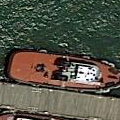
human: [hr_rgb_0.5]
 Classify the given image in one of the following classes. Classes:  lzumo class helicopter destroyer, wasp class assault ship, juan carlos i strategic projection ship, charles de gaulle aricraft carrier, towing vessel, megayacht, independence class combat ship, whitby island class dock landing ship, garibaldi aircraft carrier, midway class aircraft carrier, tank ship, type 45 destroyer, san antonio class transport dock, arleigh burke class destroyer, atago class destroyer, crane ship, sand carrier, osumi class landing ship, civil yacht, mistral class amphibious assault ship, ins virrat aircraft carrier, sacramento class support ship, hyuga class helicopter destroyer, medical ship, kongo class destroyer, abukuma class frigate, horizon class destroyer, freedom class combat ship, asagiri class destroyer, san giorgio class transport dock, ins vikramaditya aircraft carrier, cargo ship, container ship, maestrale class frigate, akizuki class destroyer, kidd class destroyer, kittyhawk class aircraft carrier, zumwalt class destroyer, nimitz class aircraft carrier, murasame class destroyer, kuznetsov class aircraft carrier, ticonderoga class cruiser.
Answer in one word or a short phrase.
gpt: Towing vessel